Question: I have customized one banner and one drop down menu. On mouse over the menu drop down menu appears. If I scroll this menu is not going below the banner and it is over writing banner.

My menu css3 code
'''
#menu ul {
background: -moz-linear-gradient(#444444, #111111) repeat scroll 0 0 transparent;
border-radius: 5px 5px 5px 5px;
display: none;
float: left;
left: 0;
list-style: none outside none;
margin: 0;
padding: 0;
position: absolute;
top: 30px;
width: 200px;
z-index: 99999;
}
style.css (line 305)
ol, ul {
list-style: none outside none;
border: 0 none;
font-size: 100%;
line-height: 1.2em;
margin: 0;
padding: 0;
vertical-align: baseline;
}
the header or banner css:
#the_header {
background: -moz-linear-gradient(center top , #000000 0%, #45484D 100%) repeat scroll 0 0 transparent;
border-bottom: 1px solid #BBBBBB;
box-shadow: 0 0 10px #000000;
color: #EEEEEE;
font-size: 30px;
font-style: italic;
height: 30px;
line-height: 30px;
padding: 30px;
position: fixed;
text-align: center;
text-shadow: 1px 1px 1px #000000;
top: 0;
width: 100%;
z-index: 1000;
}
'''
What is the problem here?
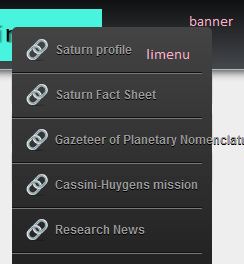
Answer: in your the header or banner css try inserting following code fragment.
'''
max-height:30px;
'''
this should work.